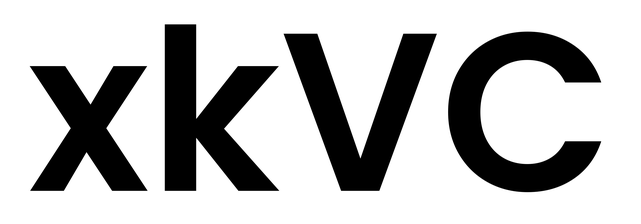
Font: Poppins-SemiBold